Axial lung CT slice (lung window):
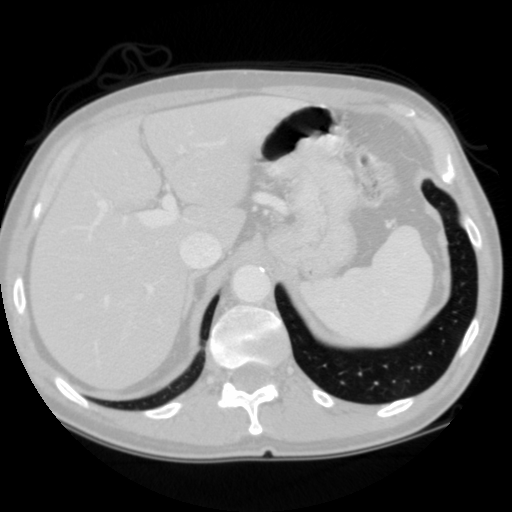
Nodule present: no